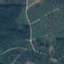
Land use / land cover class: PermanentCrop